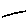
Label: line